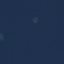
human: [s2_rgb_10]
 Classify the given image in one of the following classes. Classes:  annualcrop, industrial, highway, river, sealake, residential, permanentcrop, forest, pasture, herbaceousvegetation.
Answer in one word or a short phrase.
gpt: SeaLake